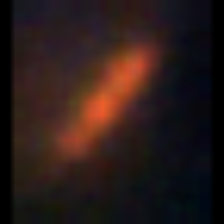
Taxon: Pennate
Group: Diatoms